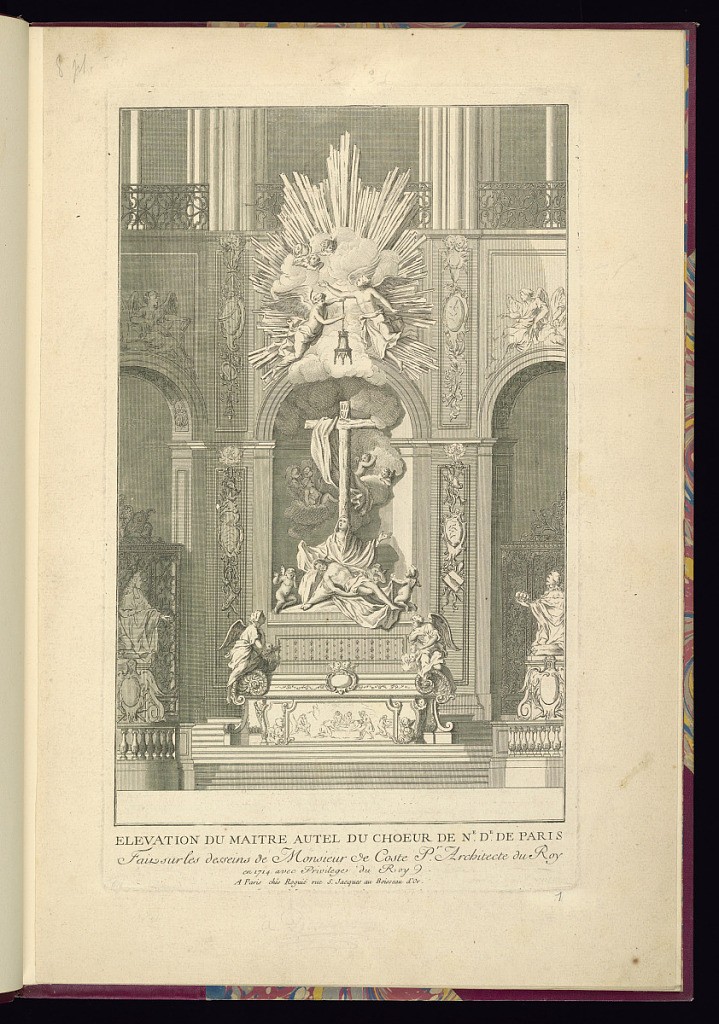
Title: ELEVATION DU MAITRE AUTEL DU CHOEUR DE N[OTR]E. D[AM]E. DE PARIS
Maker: Robert de Cotte, French, 1656–1735
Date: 1714
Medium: Engraving on laid paper
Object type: Print
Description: Design of an altar in front of a niche decorated with a relief of the deposition, scrolls, statues of angels, and a large sculptural group of Mary holding Christ at the base of a cross. Above the cross is a small baldachin held aloft by two angels in a radiating cloud.